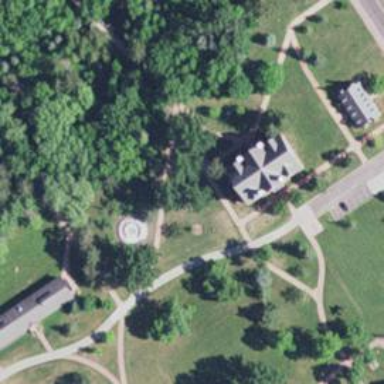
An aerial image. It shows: Historic memorial.